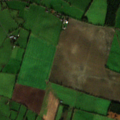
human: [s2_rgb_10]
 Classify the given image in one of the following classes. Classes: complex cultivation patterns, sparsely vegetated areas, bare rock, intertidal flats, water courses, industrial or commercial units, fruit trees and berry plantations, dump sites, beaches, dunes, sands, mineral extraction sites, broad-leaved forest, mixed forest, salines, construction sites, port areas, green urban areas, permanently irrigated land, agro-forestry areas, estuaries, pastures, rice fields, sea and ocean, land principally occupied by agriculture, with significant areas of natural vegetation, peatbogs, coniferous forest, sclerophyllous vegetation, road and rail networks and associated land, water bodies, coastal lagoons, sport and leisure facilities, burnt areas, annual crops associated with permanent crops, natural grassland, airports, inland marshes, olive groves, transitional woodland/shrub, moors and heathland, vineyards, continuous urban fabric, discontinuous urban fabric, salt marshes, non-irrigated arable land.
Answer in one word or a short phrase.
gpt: non-irrigated arable land, pastures